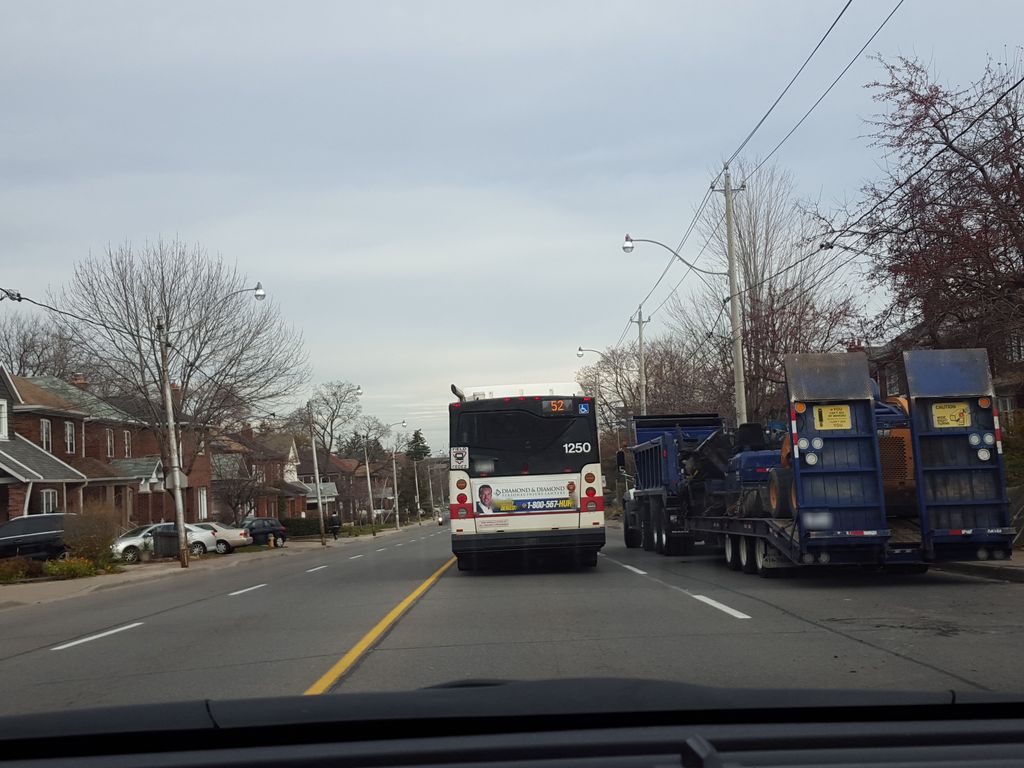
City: toronto